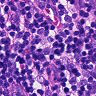
Metastatic tissue present: no